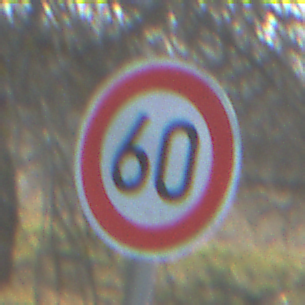
Verkehrszeichen: Geschwindigkeit60
Umgebung: Outdoor, Nature
Tageszeit: MorningAfternoon
Wetter: Clear
Licht: Natural
Jahreszeit: NotSpecified
Kontrast: HighContrast